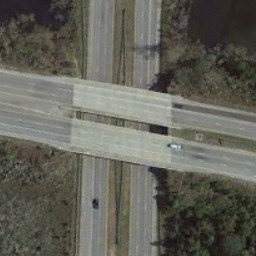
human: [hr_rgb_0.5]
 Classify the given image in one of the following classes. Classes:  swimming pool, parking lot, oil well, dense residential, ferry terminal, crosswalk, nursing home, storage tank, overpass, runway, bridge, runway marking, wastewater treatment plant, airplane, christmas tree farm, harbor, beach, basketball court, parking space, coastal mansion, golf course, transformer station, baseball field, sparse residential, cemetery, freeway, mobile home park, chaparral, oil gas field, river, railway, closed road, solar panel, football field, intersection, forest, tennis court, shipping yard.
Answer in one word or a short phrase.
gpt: overpass